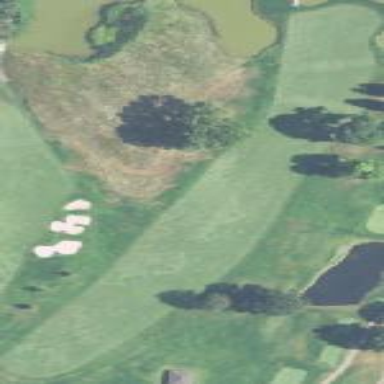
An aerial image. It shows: Grassy area designated as golf fairway.